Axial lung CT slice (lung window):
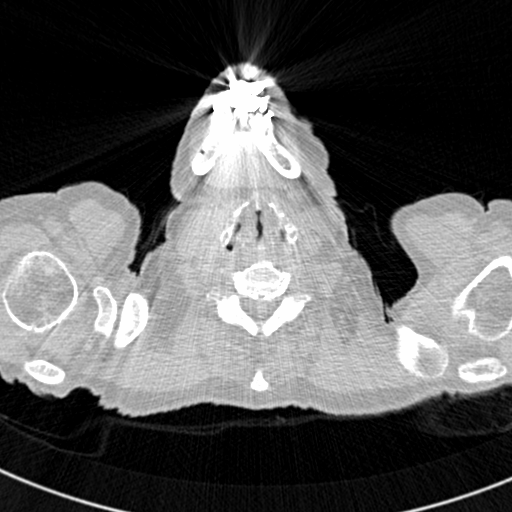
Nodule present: no